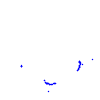
Particle: proton